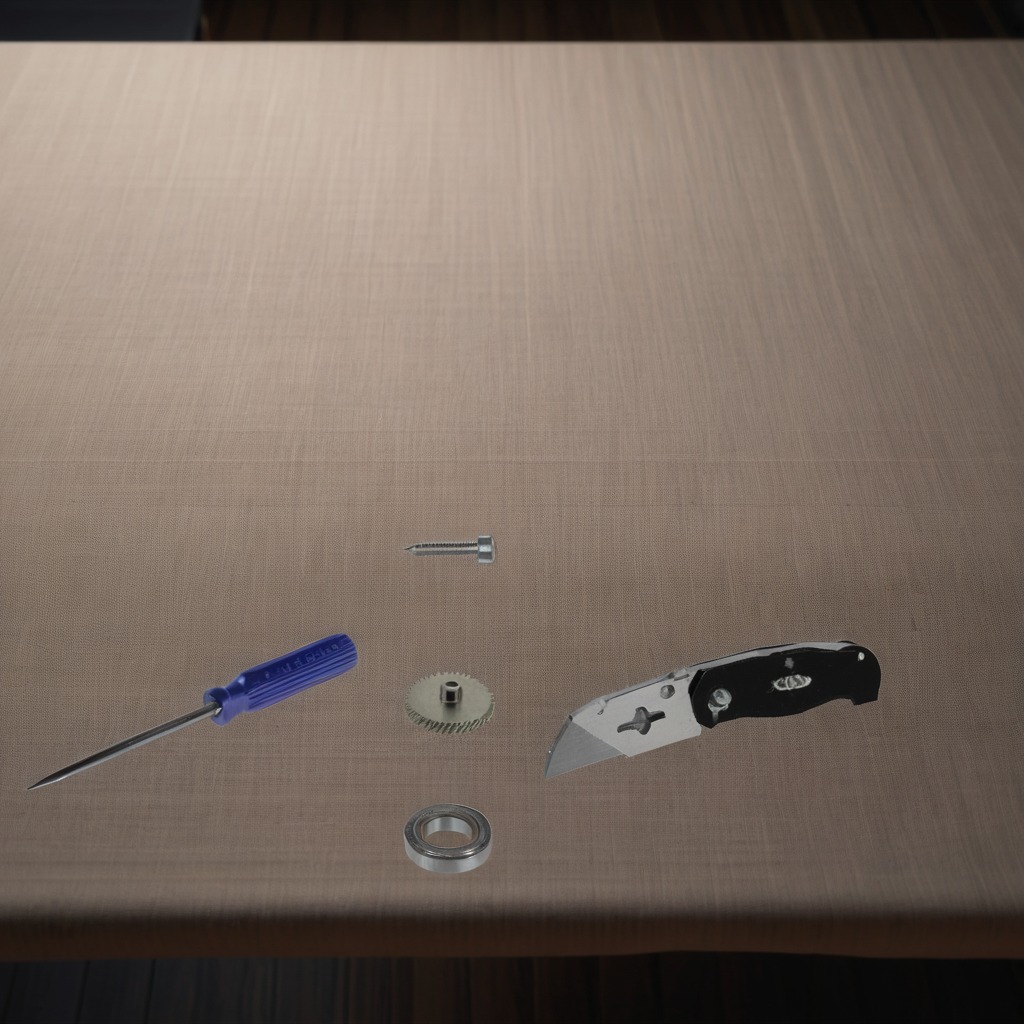
A ball bearing, a gear with teeth, a knife, a screwdriver and a screw are lying on the wooden table.